Question: I have tried swipable and scrollable tabs in Ionic1 where i used slide-box and delgates but I want to integrate it in Ionic2. My requirement is
.
I have already tried <URL> but it is only swiping tabs.
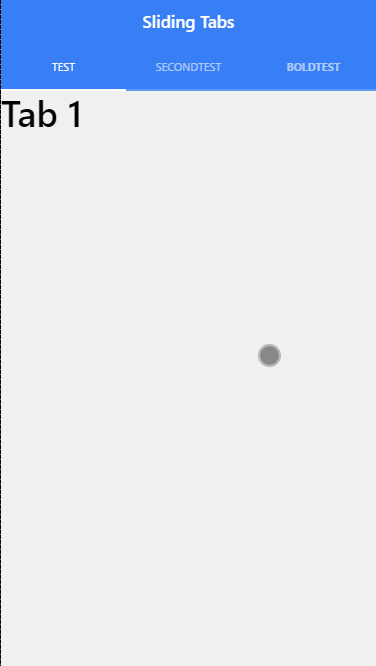
Answer: This is the best Solution at the moment. Please look into this!
Ionic 2 Forum:
<URL>
GitHub:
<URL>